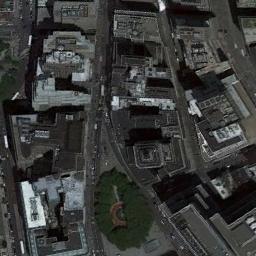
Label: commercial_area